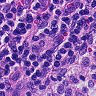
Metastatic tissue present: no